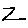
Label: zigzag